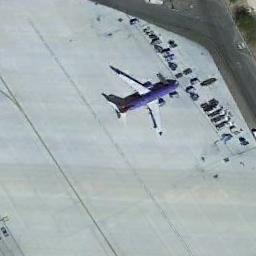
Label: airplane